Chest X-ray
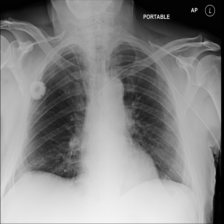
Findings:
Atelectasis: negative
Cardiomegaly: negative
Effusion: negative
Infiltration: negative
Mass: negative
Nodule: negative
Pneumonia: negative
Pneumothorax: negative
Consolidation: negative
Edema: negative
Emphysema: negative
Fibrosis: negative
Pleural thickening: negative
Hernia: negative